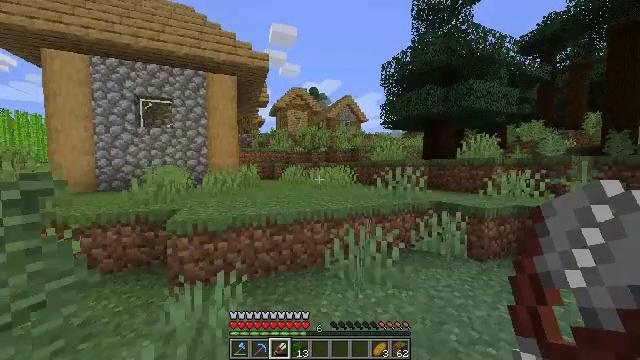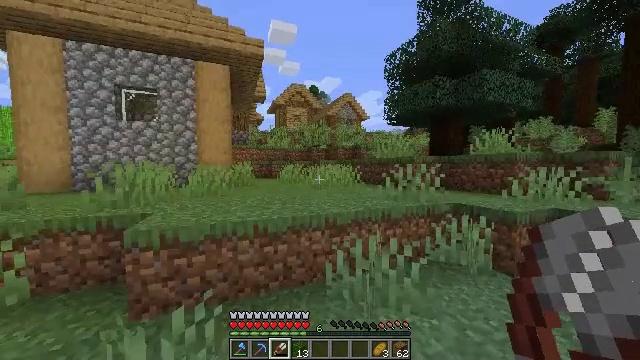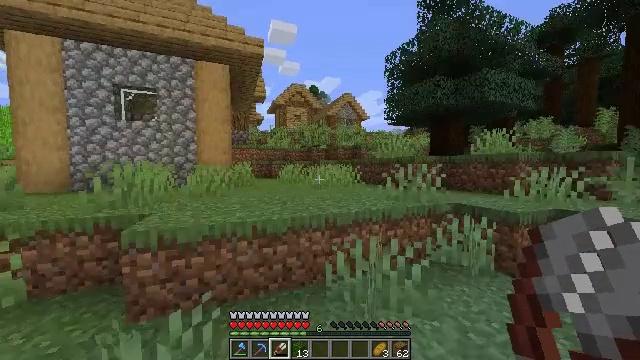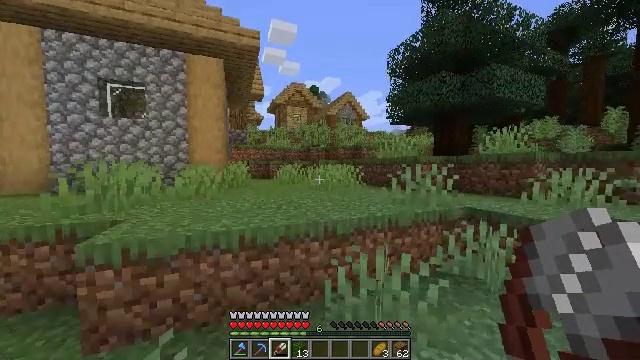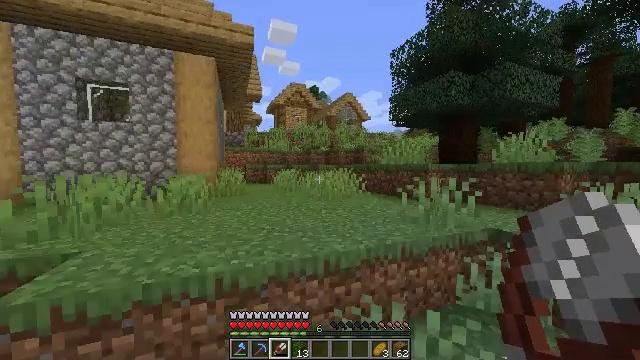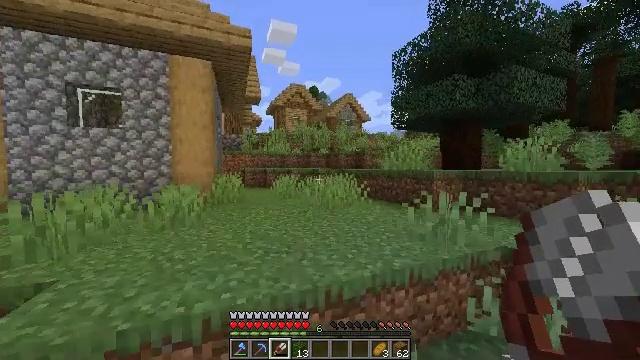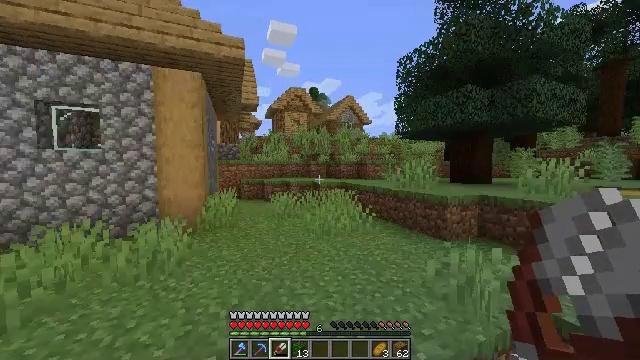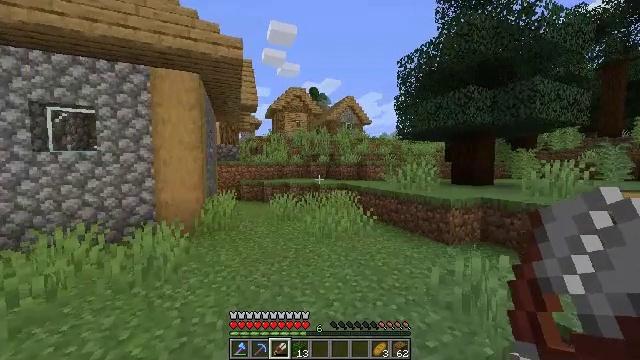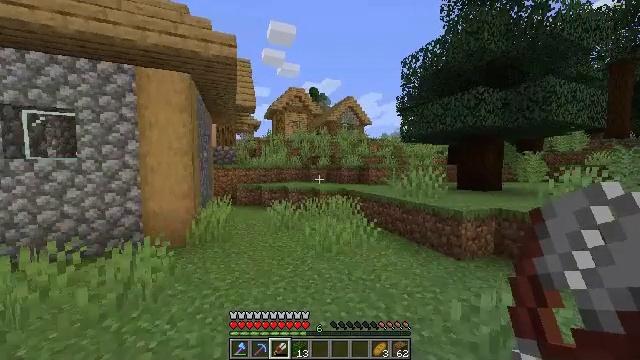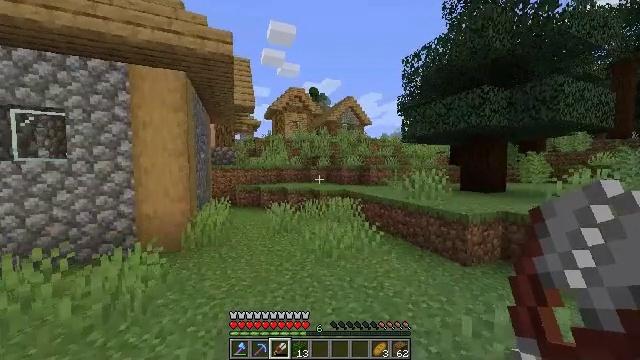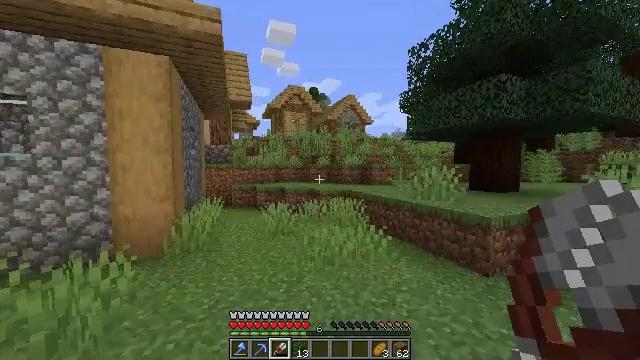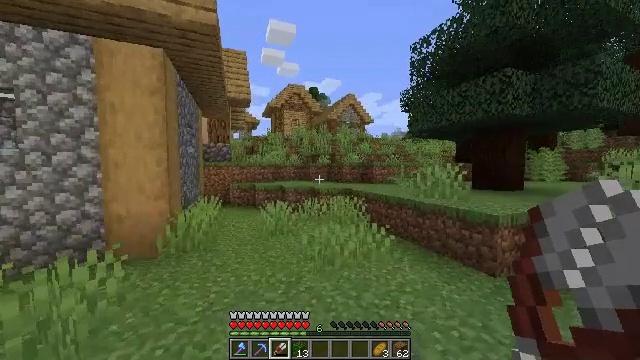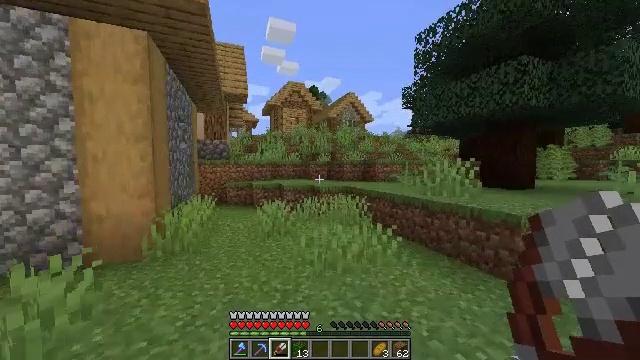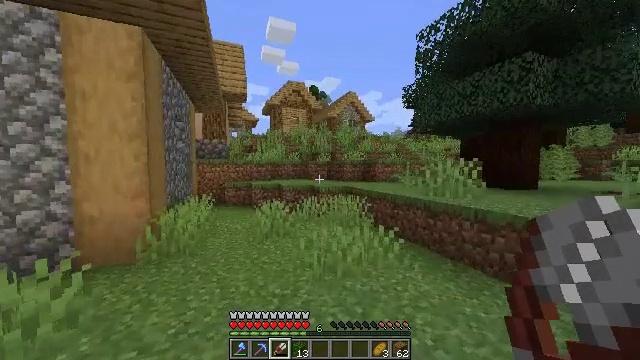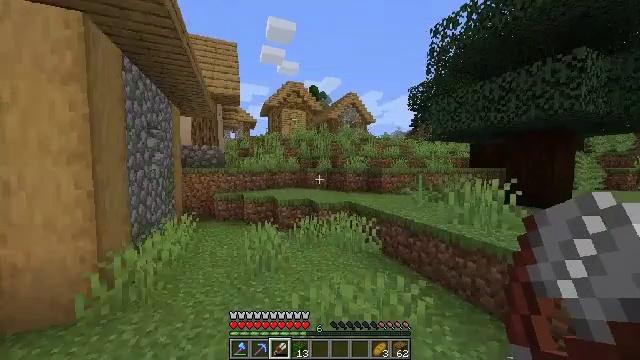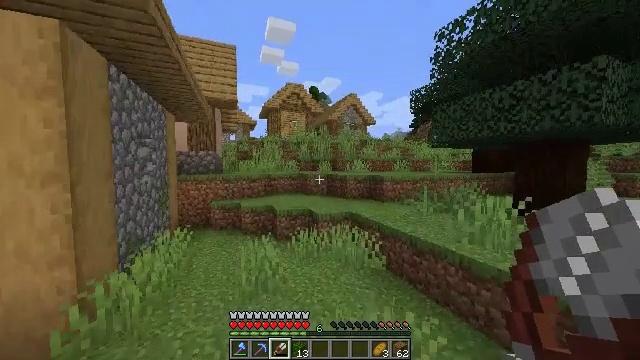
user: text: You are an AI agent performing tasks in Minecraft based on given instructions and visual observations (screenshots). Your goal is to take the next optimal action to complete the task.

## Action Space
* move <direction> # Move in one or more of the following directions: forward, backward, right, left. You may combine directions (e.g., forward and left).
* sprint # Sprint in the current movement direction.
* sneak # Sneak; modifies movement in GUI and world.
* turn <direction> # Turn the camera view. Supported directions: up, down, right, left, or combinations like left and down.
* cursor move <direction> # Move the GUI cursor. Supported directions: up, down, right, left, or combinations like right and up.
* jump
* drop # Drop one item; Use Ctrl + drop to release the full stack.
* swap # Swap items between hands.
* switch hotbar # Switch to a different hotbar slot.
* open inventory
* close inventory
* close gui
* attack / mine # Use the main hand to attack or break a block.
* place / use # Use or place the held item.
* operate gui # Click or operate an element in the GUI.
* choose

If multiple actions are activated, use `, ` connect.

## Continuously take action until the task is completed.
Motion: motion action
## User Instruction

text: Remove oak leaves from branches.
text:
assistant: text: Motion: move forward, sprint
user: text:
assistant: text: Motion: move forward, sprint
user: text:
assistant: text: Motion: move forward, sprint
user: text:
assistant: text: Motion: move forward, sprint, jump
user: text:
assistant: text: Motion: move forward, sprint, jump
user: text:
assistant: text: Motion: move forward, sprint, jump
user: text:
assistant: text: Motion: move forward, sprint, jump
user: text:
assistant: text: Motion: move forward, sprint, jump
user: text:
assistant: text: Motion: move forward, sprint, jump
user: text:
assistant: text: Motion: move forward, sprint, jump
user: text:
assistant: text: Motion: move forward, sprint, jump
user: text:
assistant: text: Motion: move forward, sprint, jump
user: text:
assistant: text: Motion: move forward, sprint, jump
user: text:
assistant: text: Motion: move forward, sprint, jump
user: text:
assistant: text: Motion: move forward, sprint, jump
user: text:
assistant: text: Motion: move forward, sprint, jump
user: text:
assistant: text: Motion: move forward, sprint, jump
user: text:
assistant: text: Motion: move forward, sprint, jump
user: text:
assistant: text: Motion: move forward, sprint, jump
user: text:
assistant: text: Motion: move forward, sprint, jump
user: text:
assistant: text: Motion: move forward, sprint, jump
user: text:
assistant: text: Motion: move forward, sprint, jump
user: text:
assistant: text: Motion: move forward, sprint, turn right, jump
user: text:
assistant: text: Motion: move forward, sprint, turn right
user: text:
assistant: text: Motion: move forward, sprint, turn right and up
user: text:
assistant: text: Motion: move forward, sprint
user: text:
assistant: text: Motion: move forward, sprint
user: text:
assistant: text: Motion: move forward, sprint
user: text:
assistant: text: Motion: move forward, sprint, jump
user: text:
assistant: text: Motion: move forward, sprint, jump